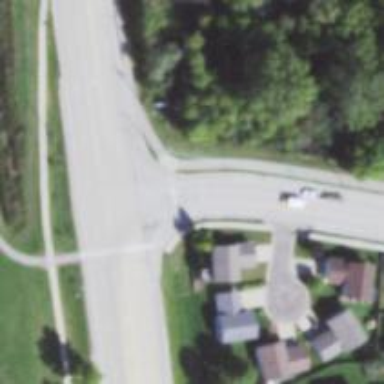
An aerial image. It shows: Marked footway crossing with zebra road marking.